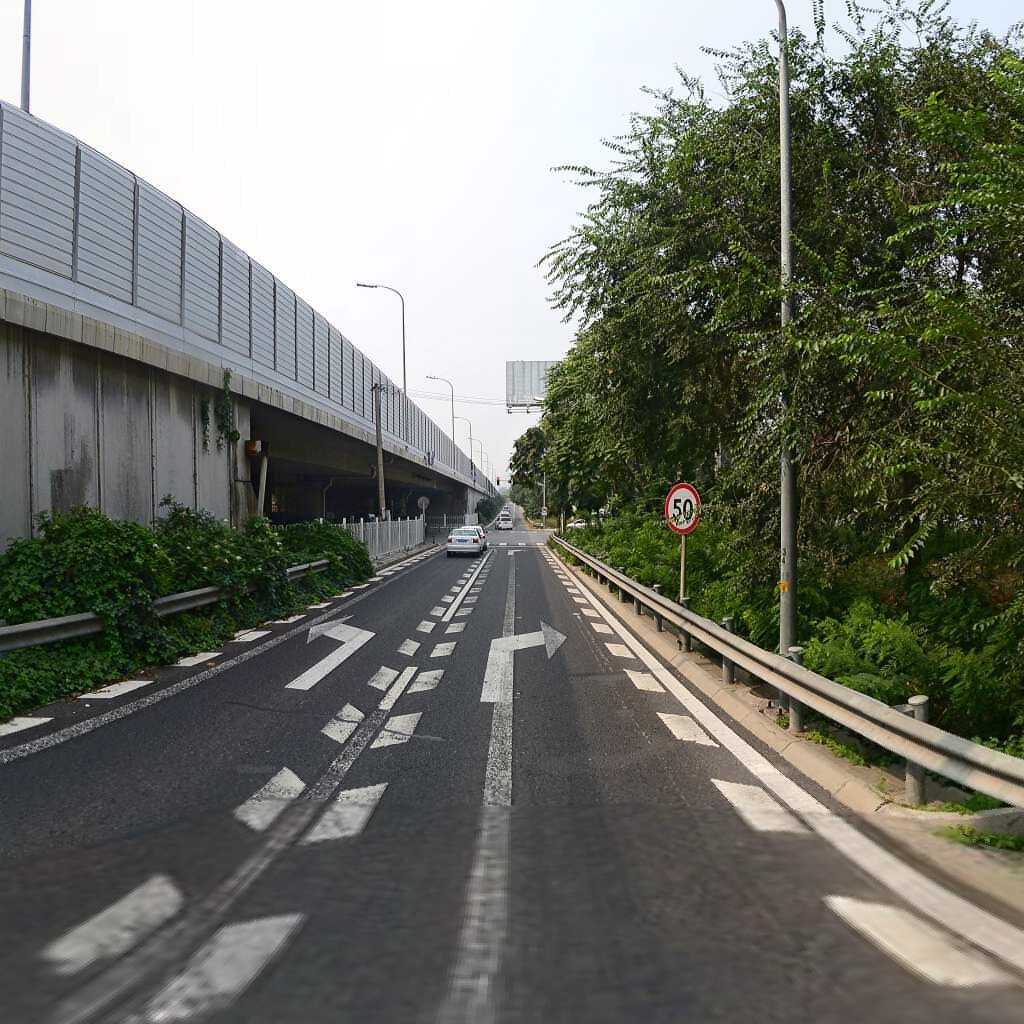
Region: Haidian
Road damage annotations: transverse patch